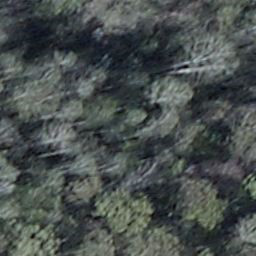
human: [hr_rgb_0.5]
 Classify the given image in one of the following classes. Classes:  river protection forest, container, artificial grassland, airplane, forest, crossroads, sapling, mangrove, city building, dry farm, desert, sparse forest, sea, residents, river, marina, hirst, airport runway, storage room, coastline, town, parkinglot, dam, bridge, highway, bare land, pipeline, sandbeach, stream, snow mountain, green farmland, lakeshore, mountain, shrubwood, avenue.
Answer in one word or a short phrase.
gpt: shrubwood